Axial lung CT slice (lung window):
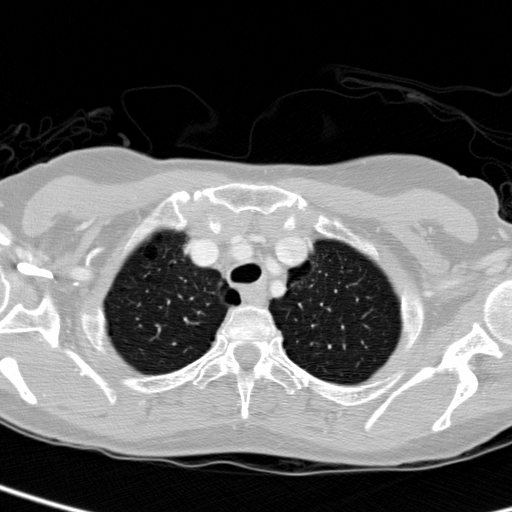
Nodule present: no